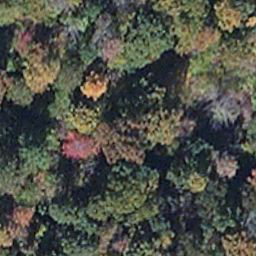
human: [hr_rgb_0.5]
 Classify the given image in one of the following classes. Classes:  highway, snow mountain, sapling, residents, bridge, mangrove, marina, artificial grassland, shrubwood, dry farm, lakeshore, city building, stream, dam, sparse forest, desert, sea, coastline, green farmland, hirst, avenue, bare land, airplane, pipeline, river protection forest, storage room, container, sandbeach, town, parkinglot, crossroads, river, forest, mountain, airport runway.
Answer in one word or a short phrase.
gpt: mangrove